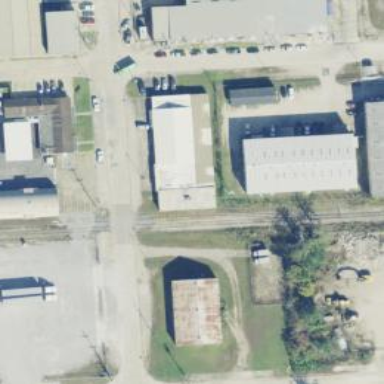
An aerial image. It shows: Rail spur service.